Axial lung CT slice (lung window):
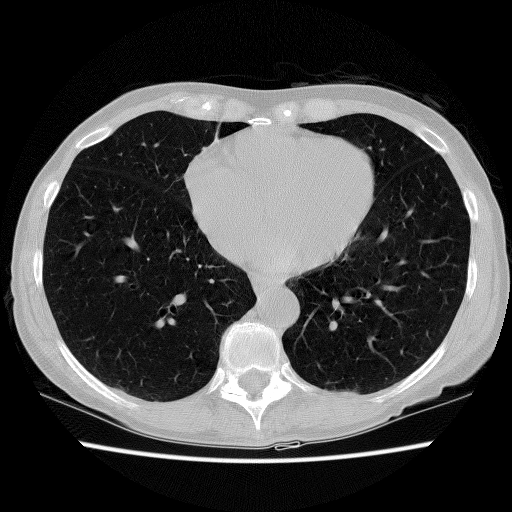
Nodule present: no